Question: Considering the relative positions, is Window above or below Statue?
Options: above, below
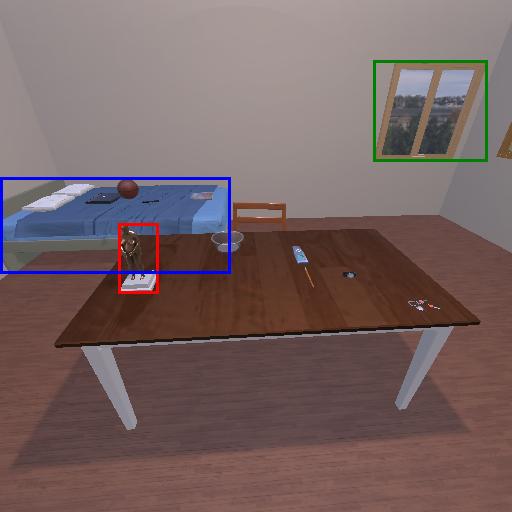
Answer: above